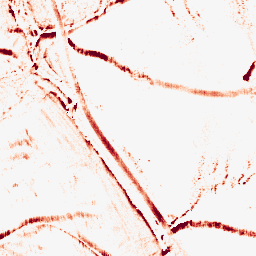
Category: morphological
Decomposition family: morphological_rect
Decomposition parameters: operation: opening
width: 5
height: 10
Upsampling method: quadratic
Upsampling parameters: scale: 8
Upsampling scale: 8